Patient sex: F
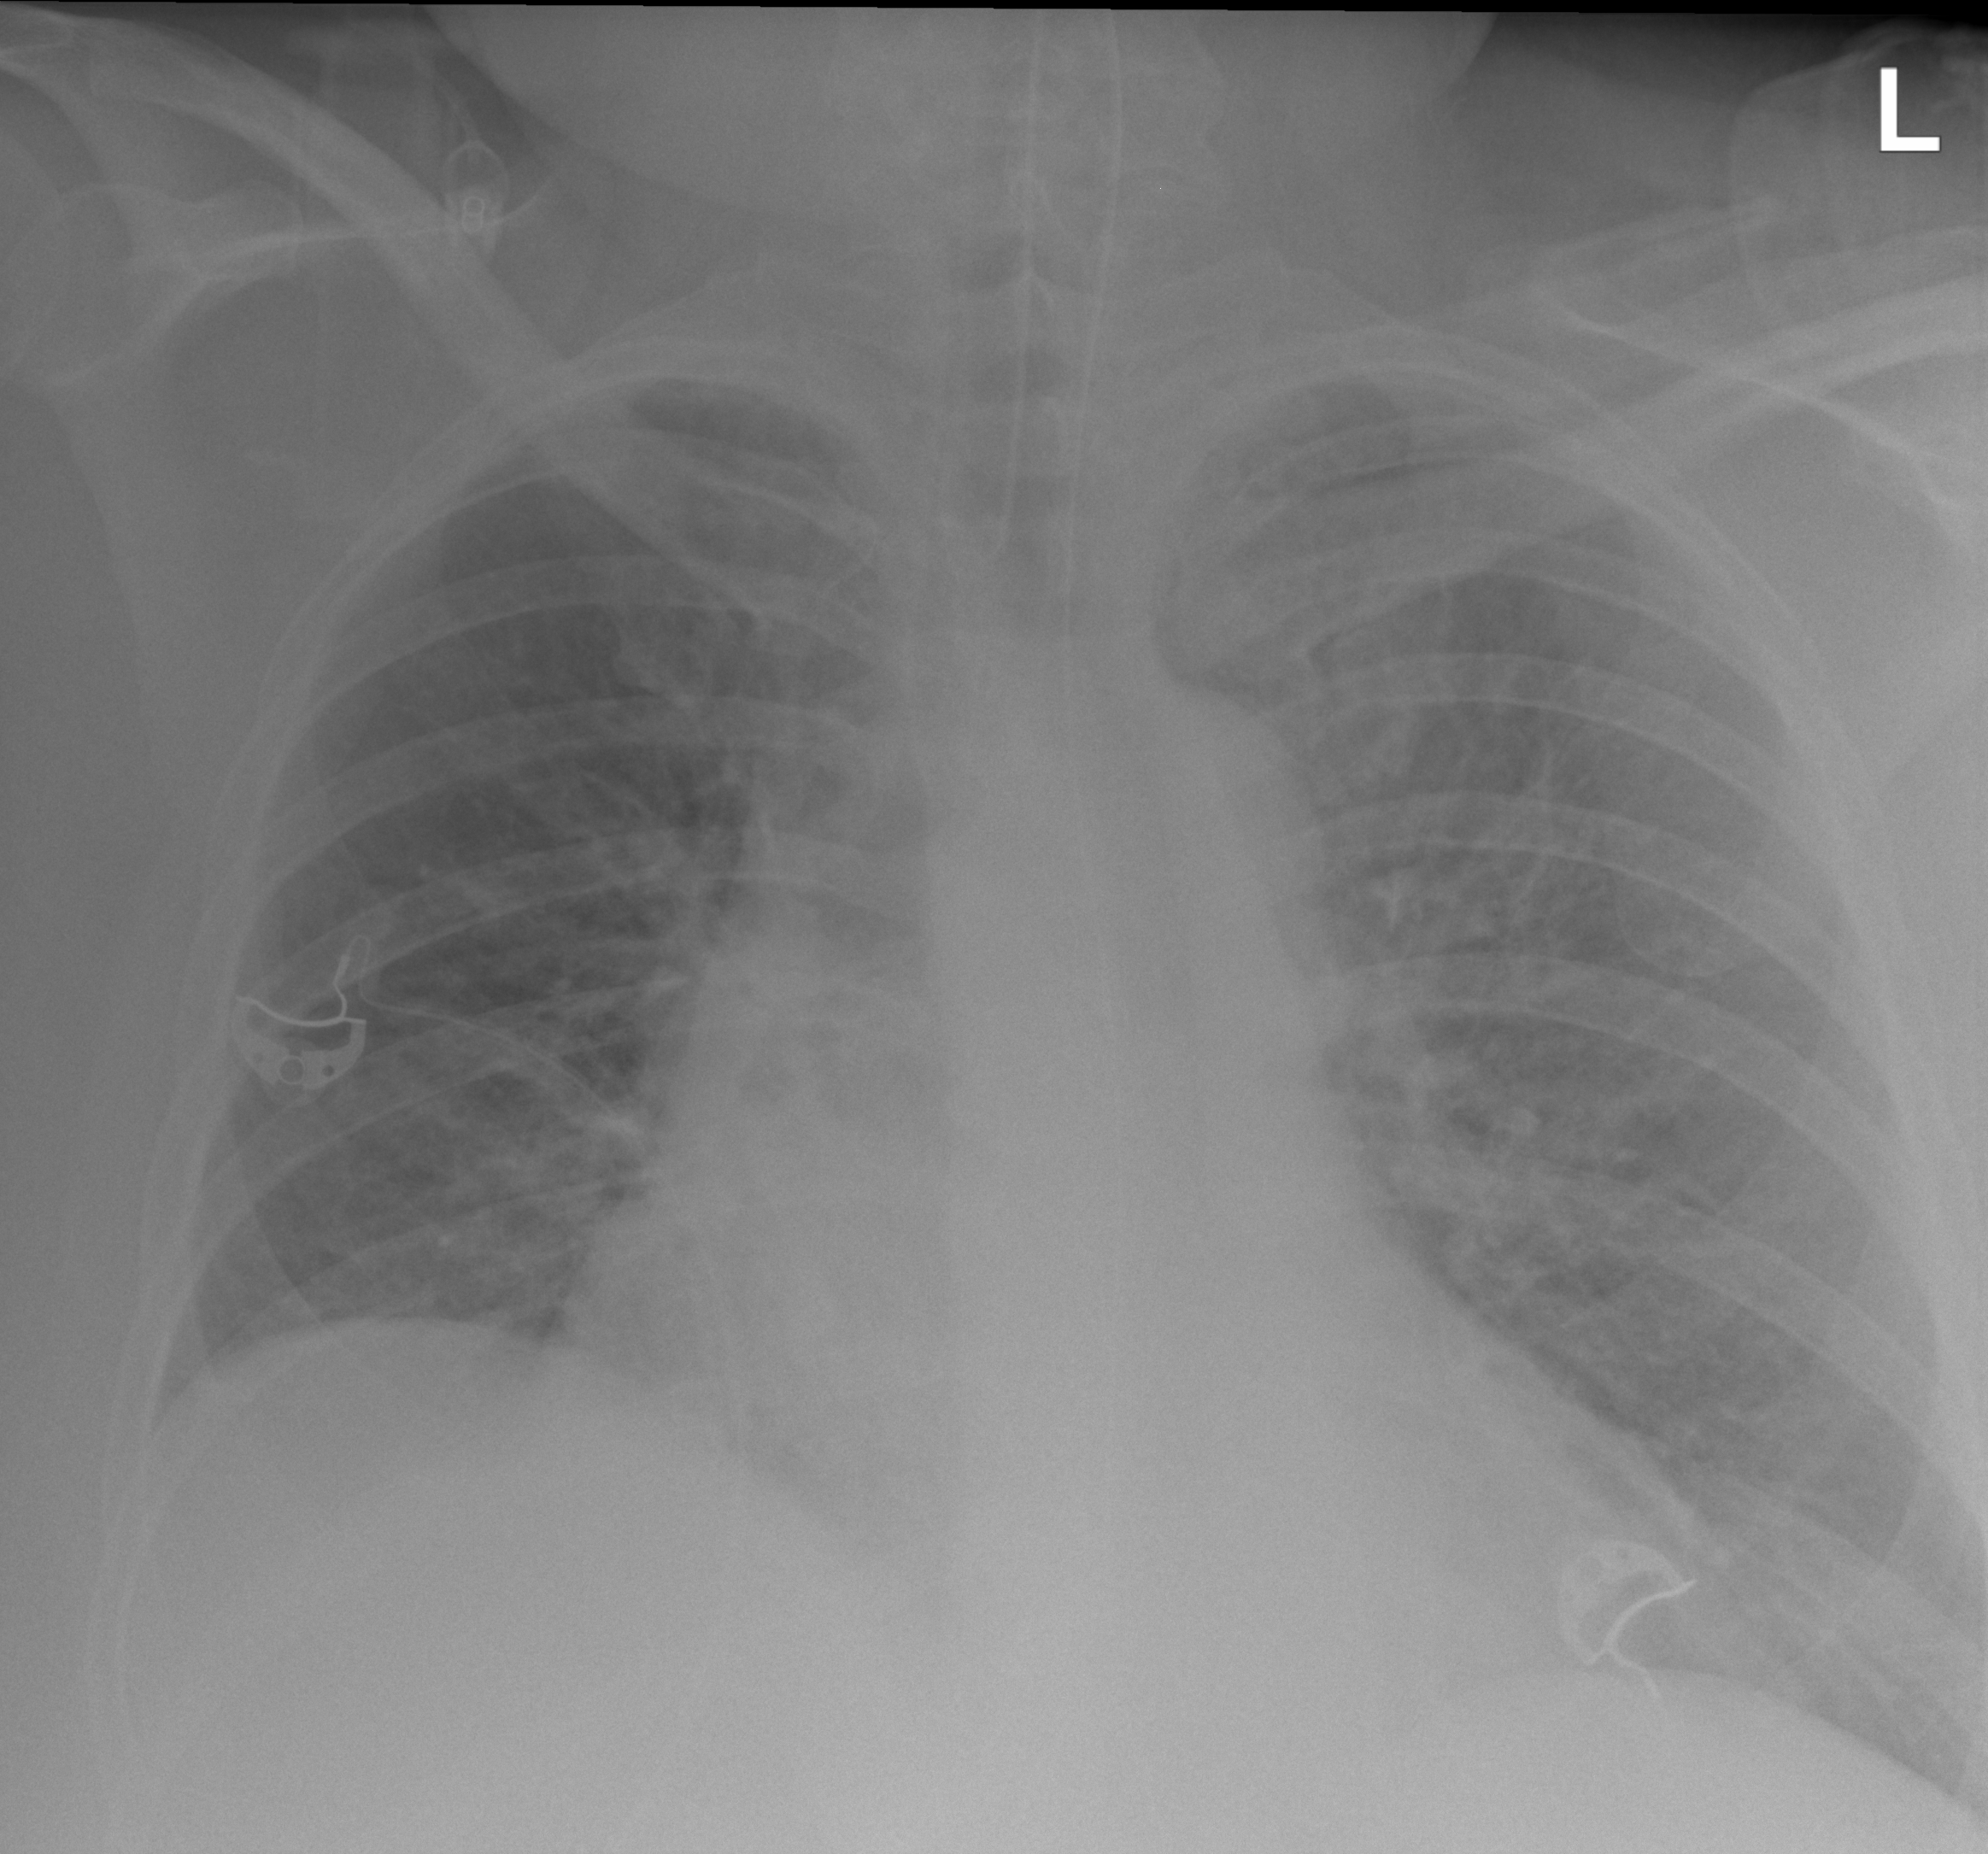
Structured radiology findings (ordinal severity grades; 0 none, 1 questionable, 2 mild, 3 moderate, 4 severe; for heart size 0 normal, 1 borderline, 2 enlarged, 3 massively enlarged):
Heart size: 2
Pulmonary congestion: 2
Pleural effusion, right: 0
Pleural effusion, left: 0
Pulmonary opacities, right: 2
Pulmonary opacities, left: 2
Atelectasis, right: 0
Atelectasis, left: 0